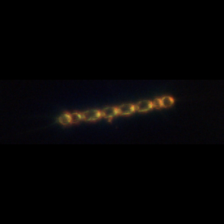
Taxon: Chaetoceros
Group: Diatoms